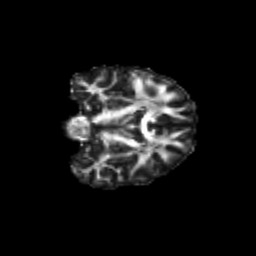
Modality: FA
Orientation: coronal
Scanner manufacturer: siemens
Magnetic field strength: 3 T
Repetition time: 9.2 s
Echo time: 0.084 s